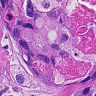
Metastatic tissue present: yes